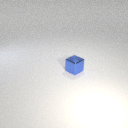
small blue metal cube